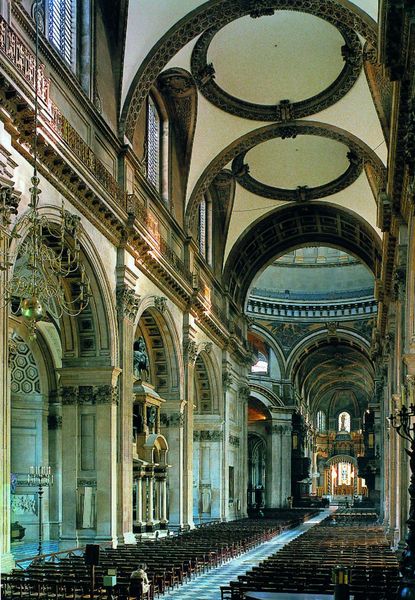
Titel: St. Paul´s Cathedral
Künstler: Christopher Wren
Standort: London, St. Paul (EU - GB)
Schlagwörter: fenster, pfeiler, blick, architektur, barock, stein, innenraum, kirche, italien, fußboden, pilaster, kuppel, gestühl, wandmalerei, leuchter, bögen, arkade, gewölbe, altar, arkaden, bänke, kapitelle, langhaus, kirchenschiff, mittelschiff, obergaden, rundbögen, chor, kassettendecke, rundung, bau, basilika, kasettendecke, vierung, sitzbänke, pfeilerkirche, scheidbögen